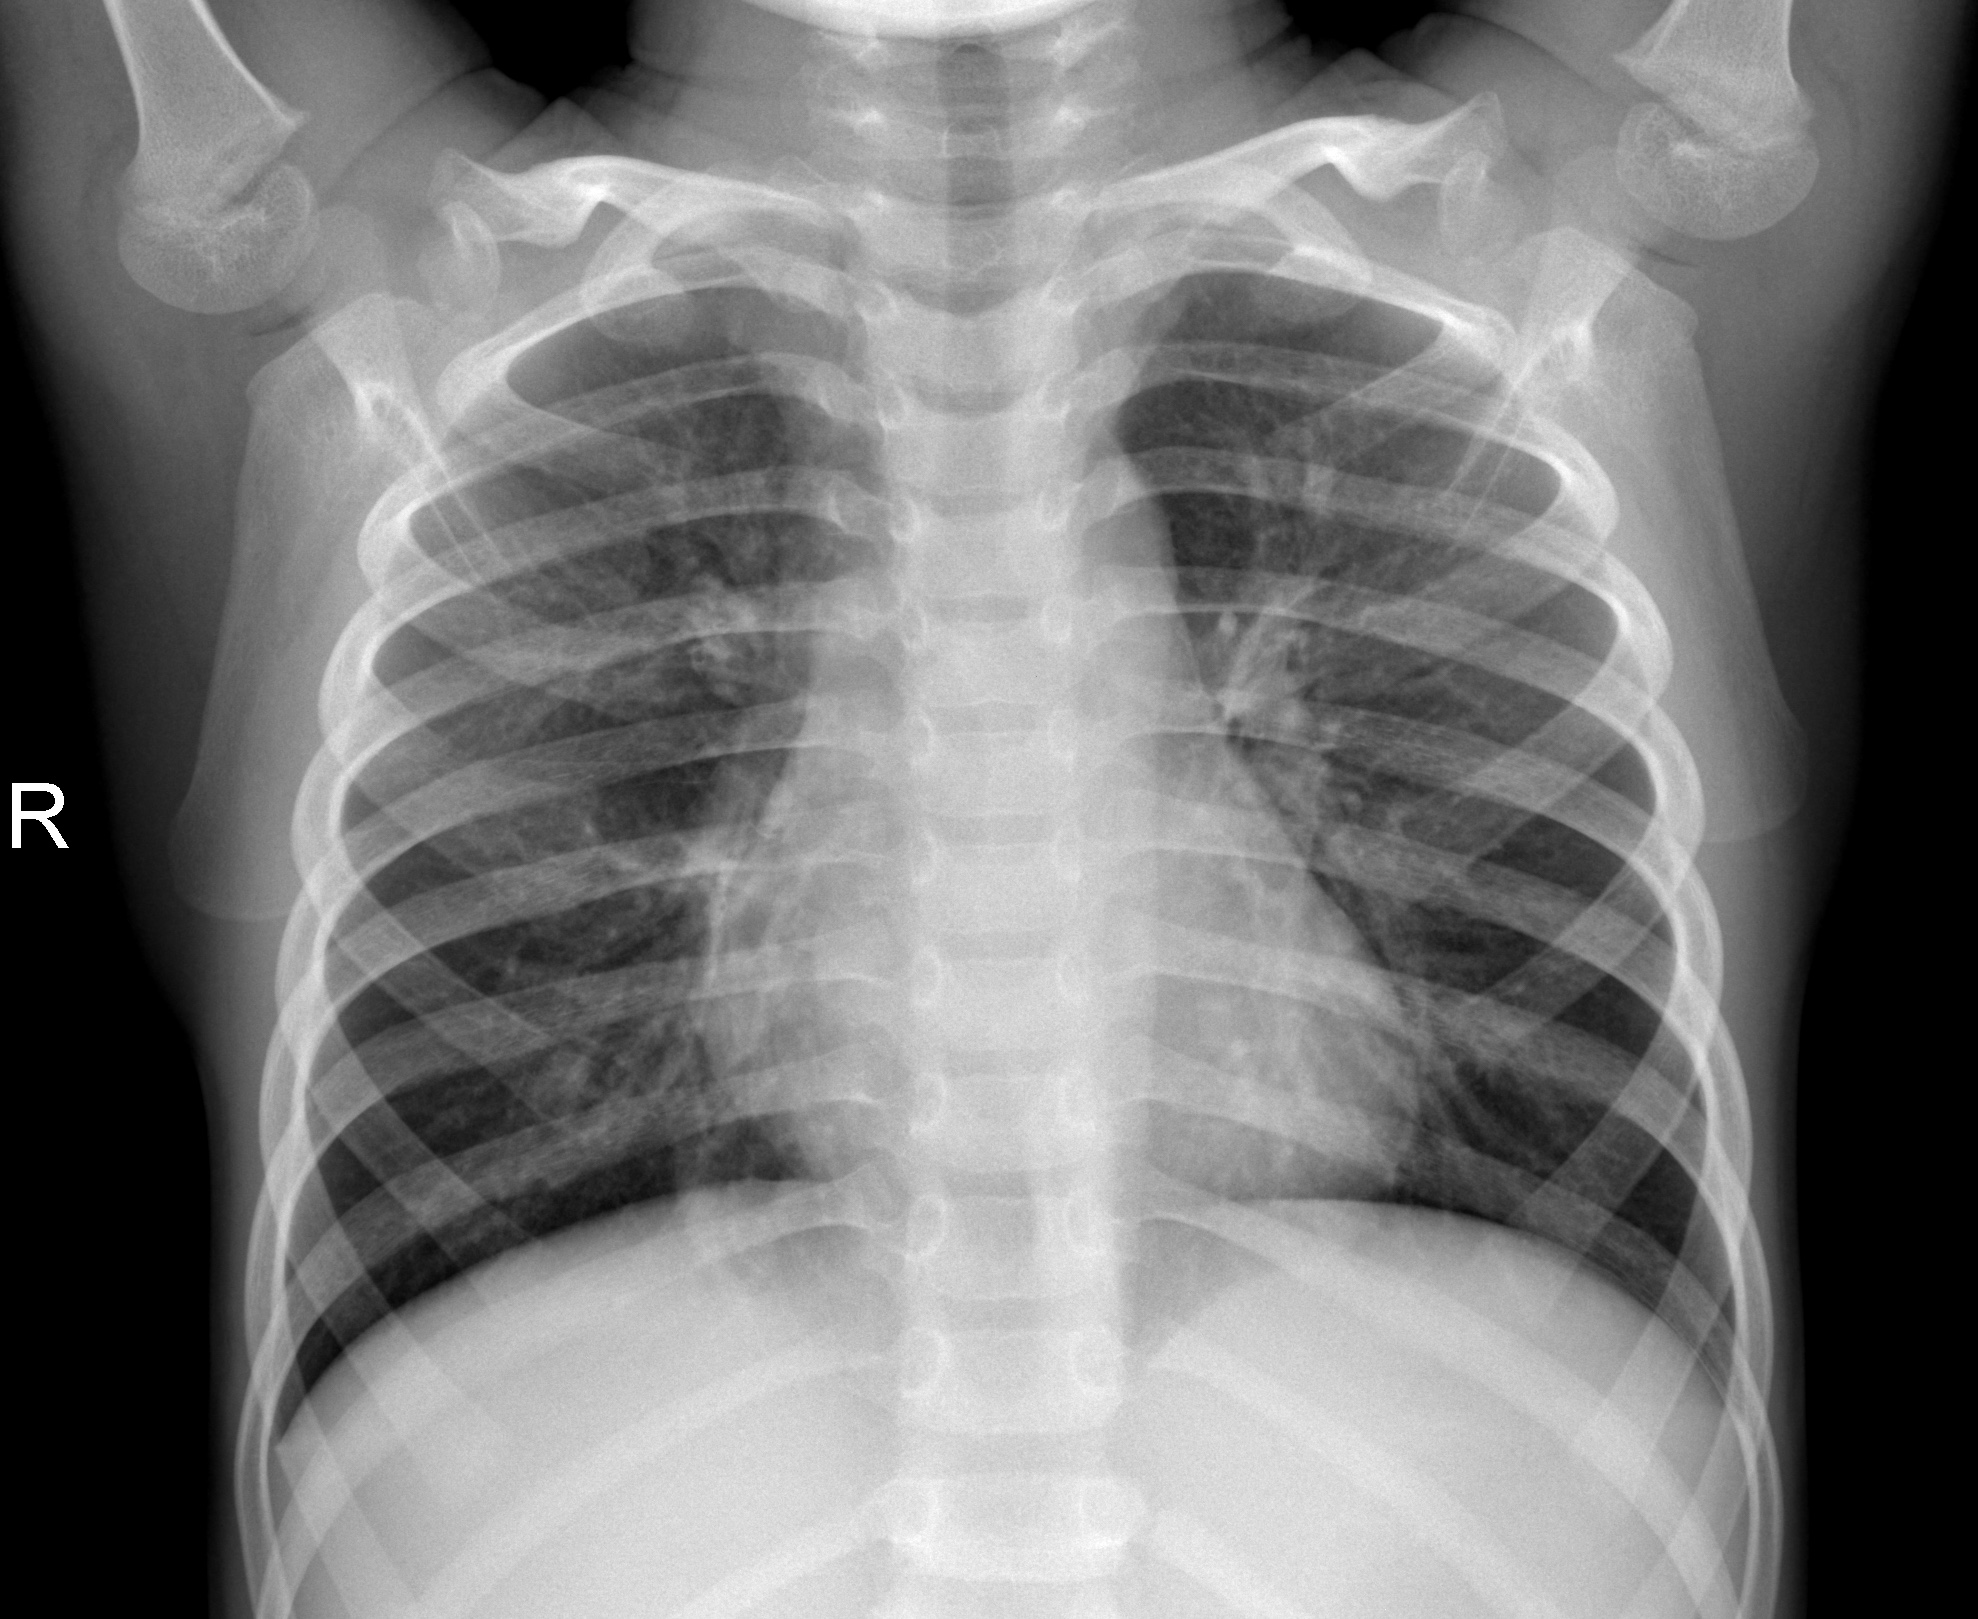
Diagnosis: NORMAL